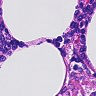
Metastatic tissue present: no